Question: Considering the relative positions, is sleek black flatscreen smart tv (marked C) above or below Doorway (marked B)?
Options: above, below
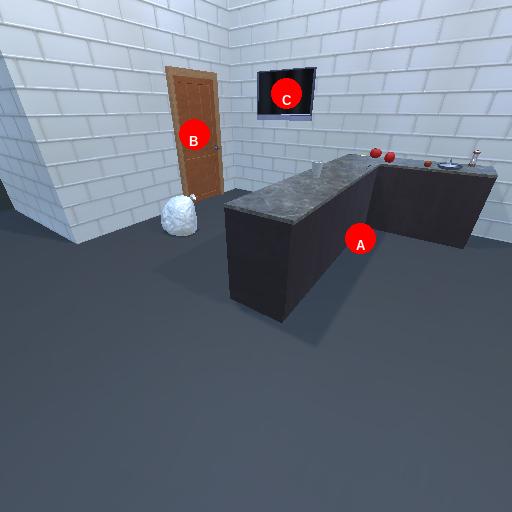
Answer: above